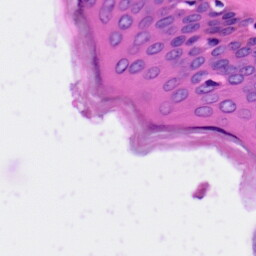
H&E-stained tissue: Skin